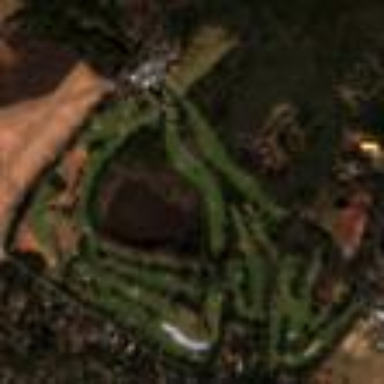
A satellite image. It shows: Golf course.